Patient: sex F, age 46
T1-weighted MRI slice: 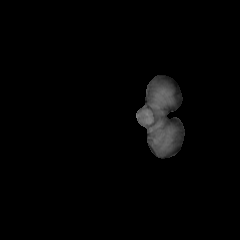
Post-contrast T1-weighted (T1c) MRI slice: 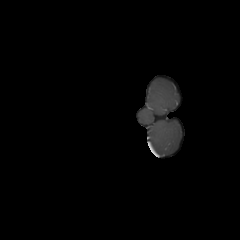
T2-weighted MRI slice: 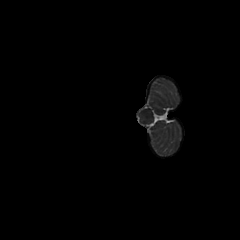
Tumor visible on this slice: no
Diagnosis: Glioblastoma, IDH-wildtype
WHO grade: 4